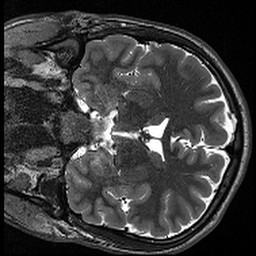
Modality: T2w
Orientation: coronal
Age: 21
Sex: male
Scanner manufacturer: siemens
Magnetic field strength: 3 T
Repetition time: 13.15 s
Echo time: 0.082 s